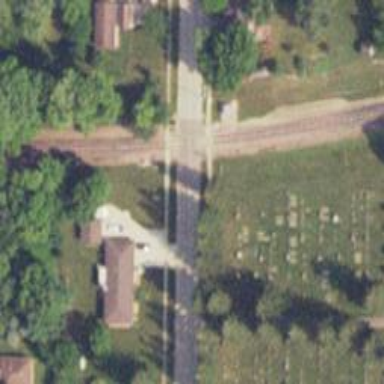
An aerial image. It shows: Crossing for the railway.